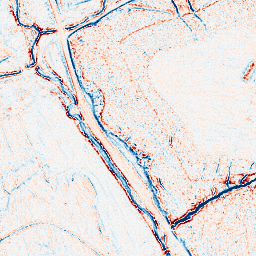
Category: edge_preserving
Decomposition family: anisotropic_diffusion
Decomposition parameters: iterations: 5
kappa: 10
gamma: 0.15
Upsampling method: bilinear
Upsampling parameters: scale: 8
Upsampling scale: 8